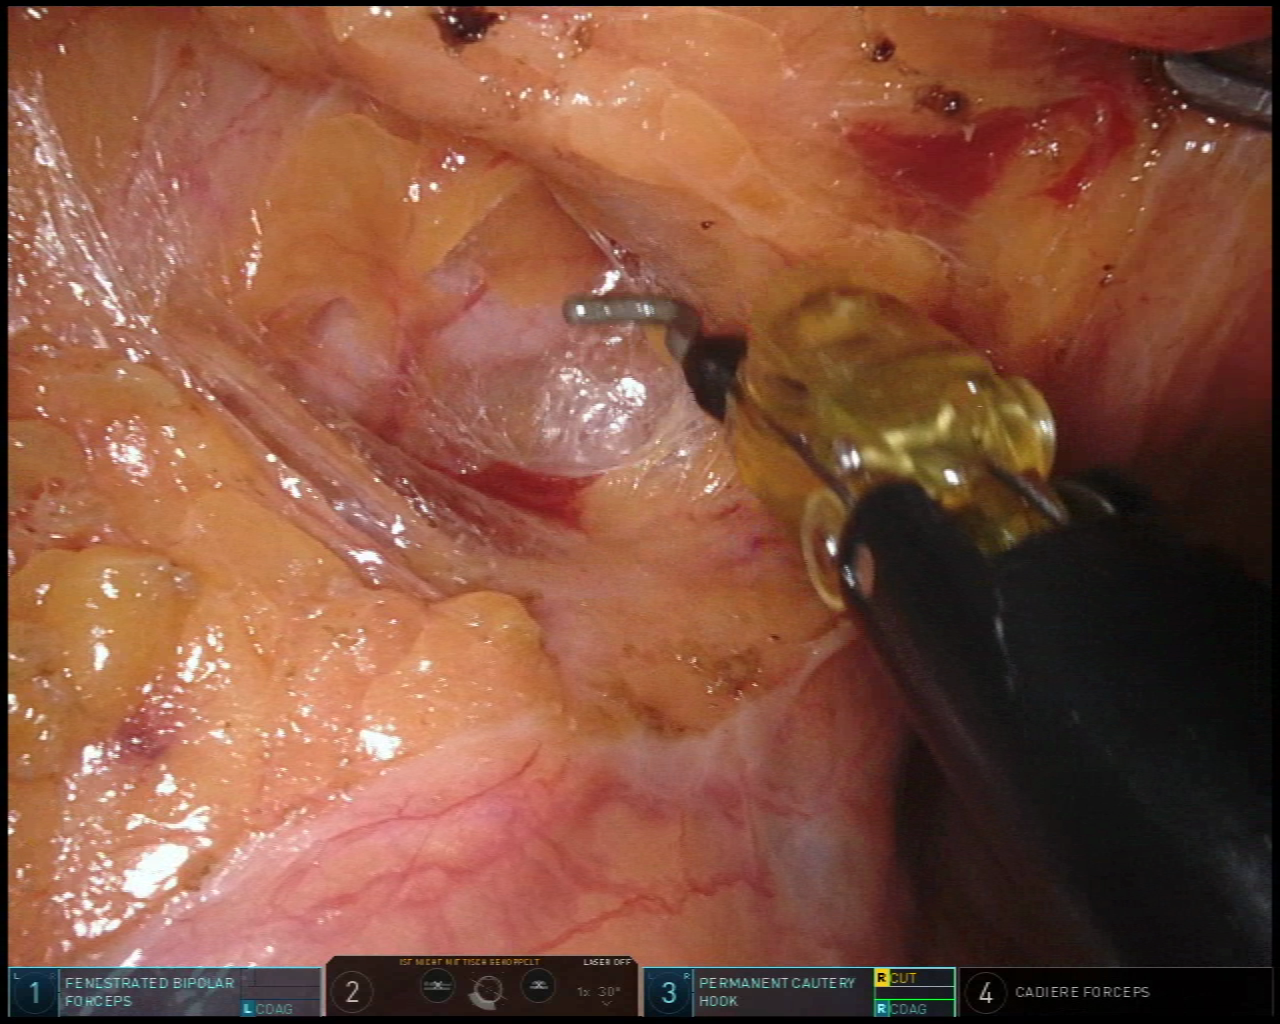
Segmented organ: ureter
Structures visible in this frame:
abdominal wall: no
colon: no
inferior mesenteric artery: no
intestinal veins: no
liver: no
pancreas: no
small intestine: no
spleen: no
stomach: no
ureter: yes
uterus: no
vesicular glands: no